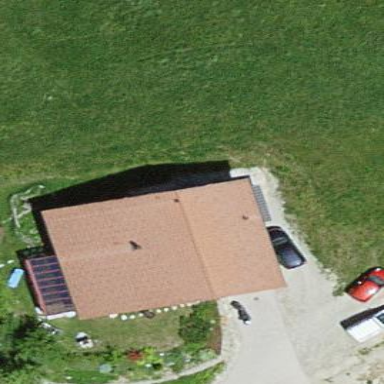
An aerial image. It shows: Simple house.